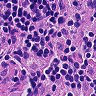
Metastatic tissue present: no